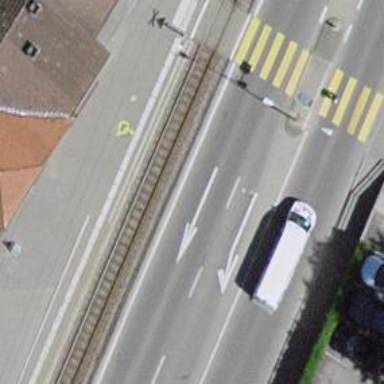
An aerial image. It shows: Platform for public transport at railway station.